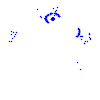
Particle: proton